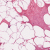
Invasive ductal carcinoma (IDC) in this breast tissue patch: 0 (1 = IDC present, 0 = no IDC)